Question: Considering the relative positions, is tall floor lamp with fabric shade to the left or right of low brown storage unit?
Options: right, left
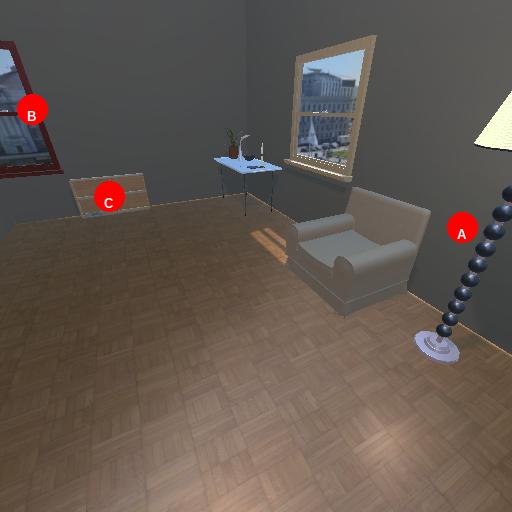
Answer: right